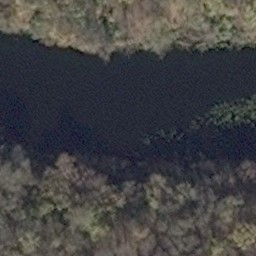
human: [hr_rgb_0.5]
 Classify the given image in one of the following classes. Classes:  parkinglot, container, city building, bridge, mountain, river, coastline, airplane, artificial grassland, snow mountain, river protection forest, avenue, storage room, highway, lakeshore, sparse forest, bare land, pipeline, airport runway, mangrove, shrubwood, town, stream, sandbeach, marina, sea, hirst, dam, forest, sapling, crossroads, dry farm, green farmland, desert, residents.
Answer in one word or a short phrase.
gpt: river